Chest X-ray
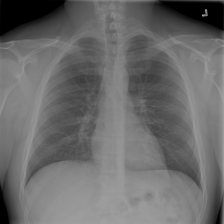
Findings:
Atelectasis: negative
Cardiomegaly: negative
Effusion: negative
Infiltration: negative
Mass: negative
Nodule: negative
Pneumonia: negative
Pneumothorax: negative
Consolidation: negative
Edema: negative
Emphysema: negative
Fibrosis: negative
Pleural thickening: negative
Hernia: negative